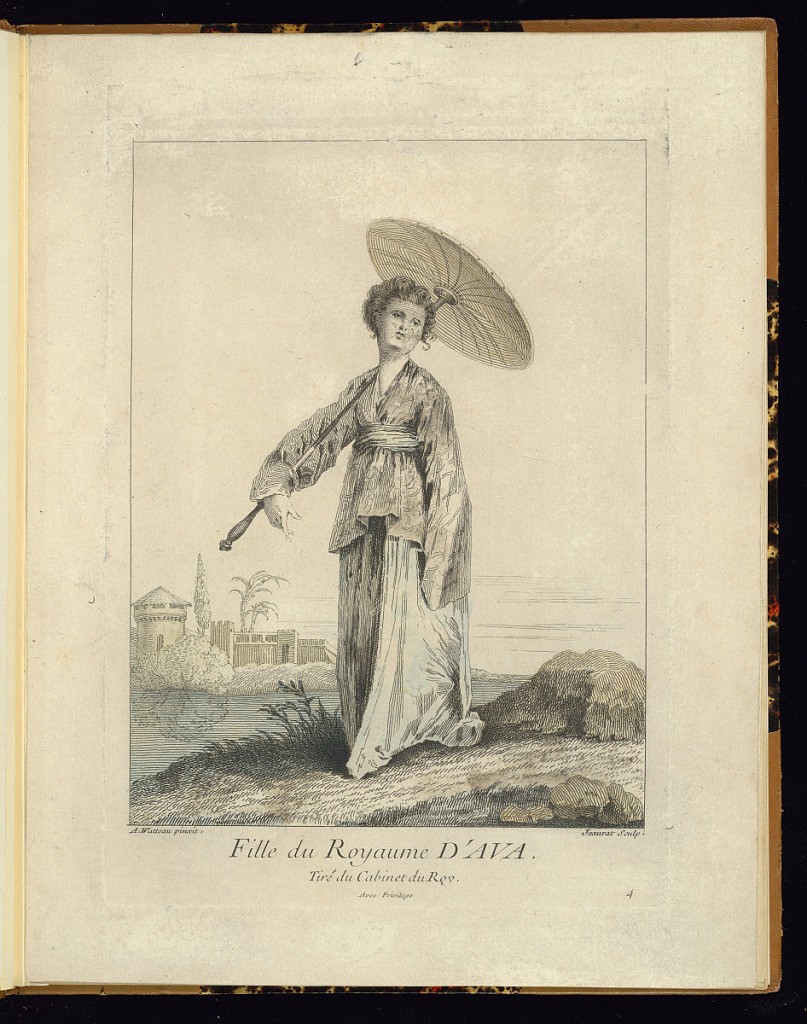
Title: Fille du Royaume d’Ava
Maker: Antoine Watteau, French, 1684–1721
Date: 1731
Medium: Etching on paper
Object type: Print
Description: A standing woman in a landscape holding a parasol across her shoulder. Water to the left with buildings and trees in the background. The plate is signed, titled, and numbered.